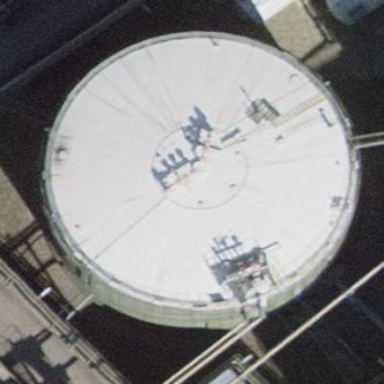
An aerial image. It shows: Storage tank which is man-made.